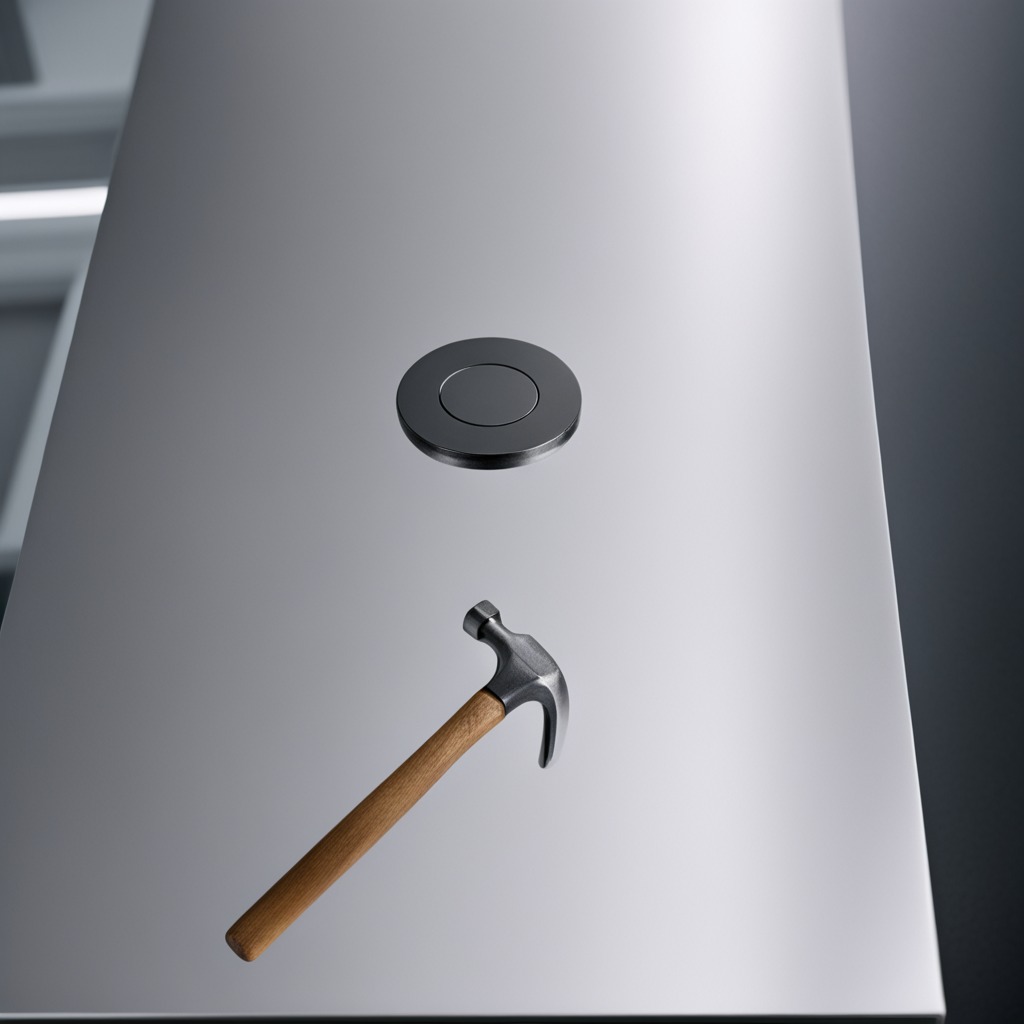
A hammer lies on the stainless steel table in a high-end prototyping lab.